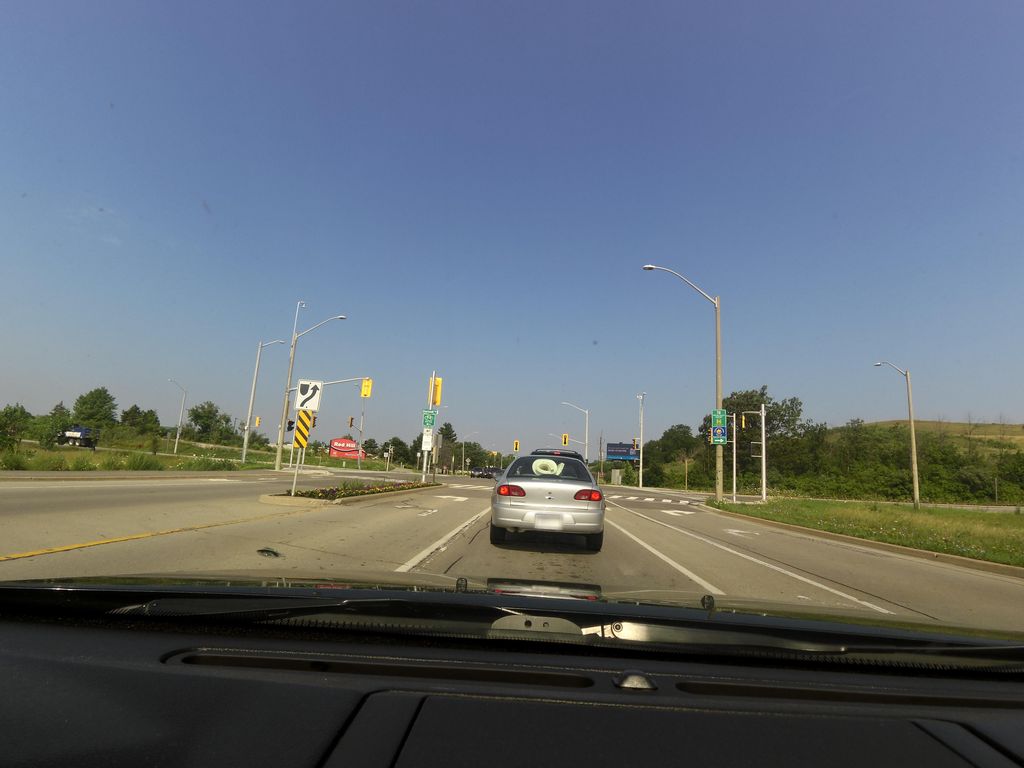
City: hamilton